Interaction volume radius: 10 \u00c5
Interaction volume height: 40 \u00c5
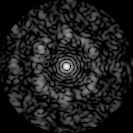
Disorder parameter: 0.7207